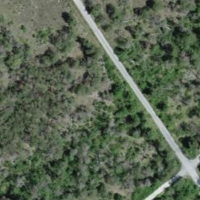
EUNIS habitat code: 44
Species observed at this site:
Stachys recta
Medicago sativa
Euphorbia cyparissias